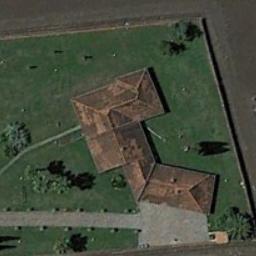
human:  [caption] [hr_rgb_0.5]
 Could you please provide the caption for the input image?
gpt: There is a house with a black roof on the lawn .

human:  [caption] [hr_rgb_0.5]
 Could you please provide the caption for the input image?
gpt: The sparse residential is surrounded by grass .

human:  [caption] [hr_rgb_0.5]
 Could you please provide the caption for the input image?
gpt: There are several orange houses of various sizes in a sparse residential area surrounded by grass .

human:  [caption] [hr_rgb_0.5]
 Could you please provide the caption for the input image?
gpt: The sparse residential is on the grass next to the bare land and a road .

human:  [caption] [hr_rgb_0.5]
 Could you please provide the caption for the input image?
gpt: A sparse residential area with a brown building on the green meadow .